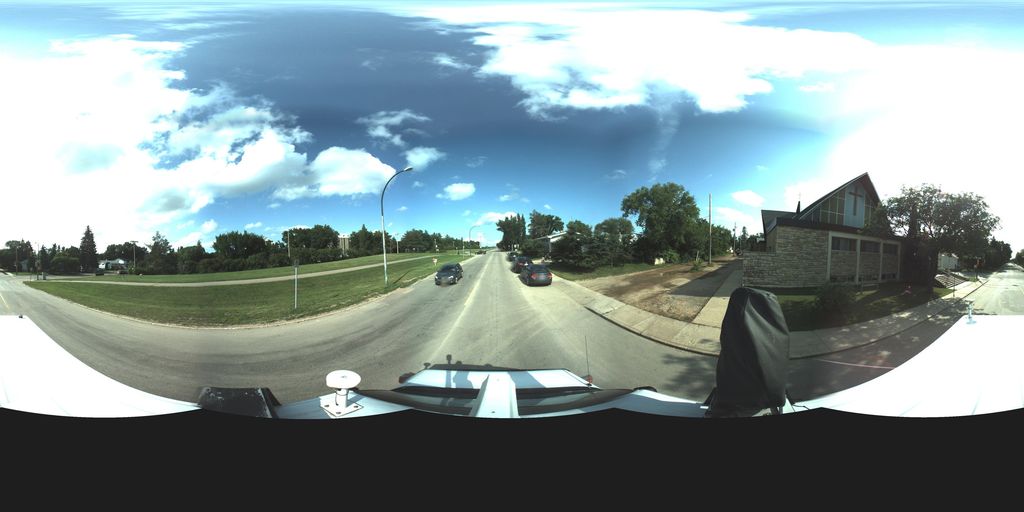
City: saskatoon